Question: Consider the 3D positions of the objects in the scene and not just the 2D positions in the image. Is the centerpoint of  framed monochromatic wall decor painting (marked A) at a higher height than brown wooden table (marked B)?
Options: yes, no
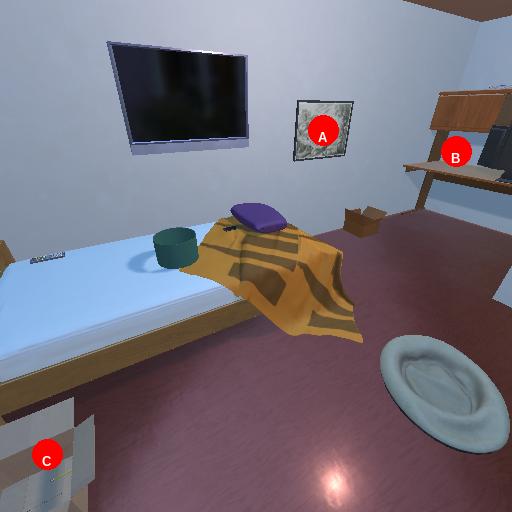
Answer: yes